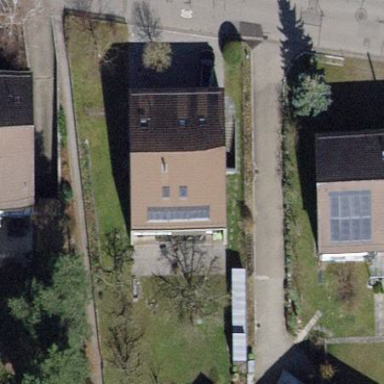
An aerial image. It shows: Building with tiled roof.